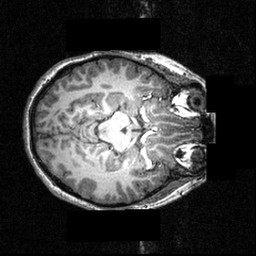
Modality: T1w
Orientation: axial
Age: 22
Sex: female
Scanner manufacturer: siemens
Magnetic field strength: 3.951 T
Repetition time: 1.5 s
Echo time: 0.00335 s